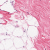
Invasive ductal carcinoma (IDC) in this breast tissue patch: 0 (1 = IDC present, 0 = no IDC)